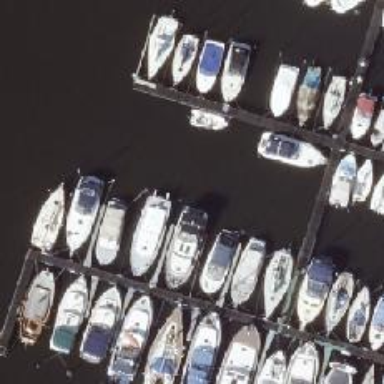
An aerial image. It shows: Marina on leisure land.